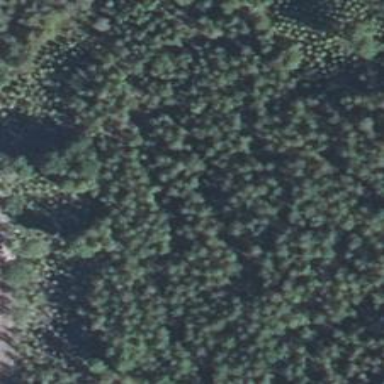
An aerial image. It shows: Forest with mixture of leaf types and cycles.